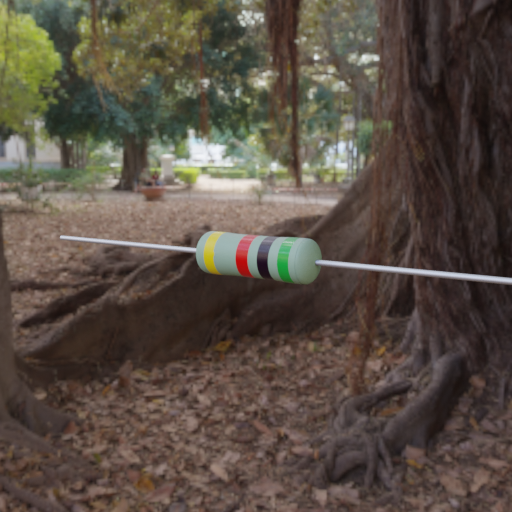
Resistor colour bands (in order): yellow, red, black, green